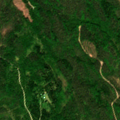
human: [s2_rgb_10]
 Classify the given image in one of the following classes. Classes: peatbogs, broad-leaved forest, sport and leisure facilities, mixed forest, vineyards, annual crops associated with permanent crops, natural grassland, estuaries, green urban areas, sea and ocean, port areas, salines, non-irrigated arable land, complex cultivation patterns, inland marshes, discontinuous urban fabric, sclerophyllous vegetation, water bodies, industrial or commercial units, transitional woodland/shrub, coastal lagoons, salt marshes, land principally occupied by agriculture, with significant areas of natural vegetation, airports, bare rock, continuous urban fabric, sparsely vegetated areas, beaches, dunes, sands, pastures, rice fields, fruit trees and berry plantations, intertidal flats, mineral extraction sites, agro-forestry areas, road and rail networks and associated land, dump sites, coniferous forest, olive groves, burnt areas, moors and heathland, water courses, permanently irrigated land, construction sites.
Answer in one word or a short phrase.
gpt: coniferous forest, mixed forest